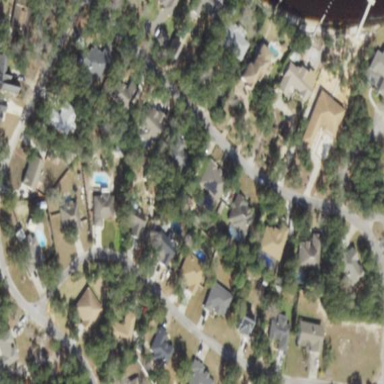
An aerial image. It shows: This residential area consists of single-family homes.